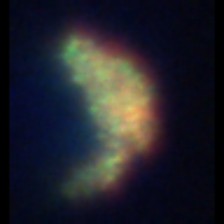
Taxon: Unknown_detritus
Group: Unknown